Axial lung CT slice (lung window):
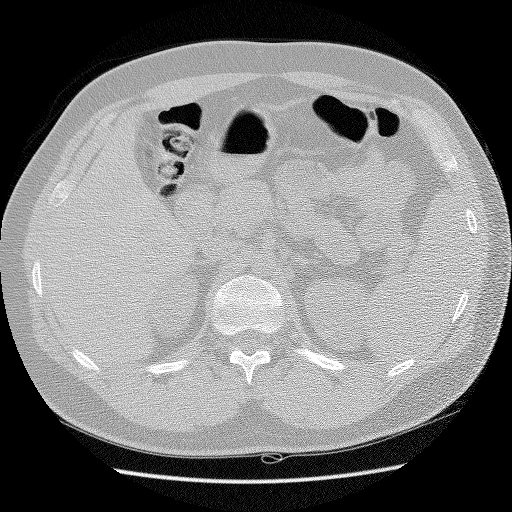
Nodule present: no